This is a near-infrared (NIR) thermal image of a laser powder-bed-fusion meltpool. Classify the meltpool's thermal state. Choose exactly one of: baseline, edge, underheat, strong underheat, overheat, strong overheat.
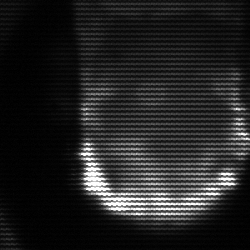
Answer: baseline